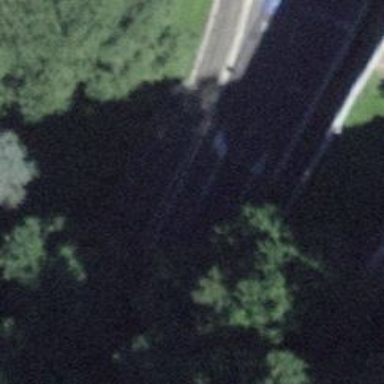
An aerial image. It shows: Tunnel with unclassified asphalt road.